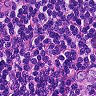
Metastatic tissue present: yes